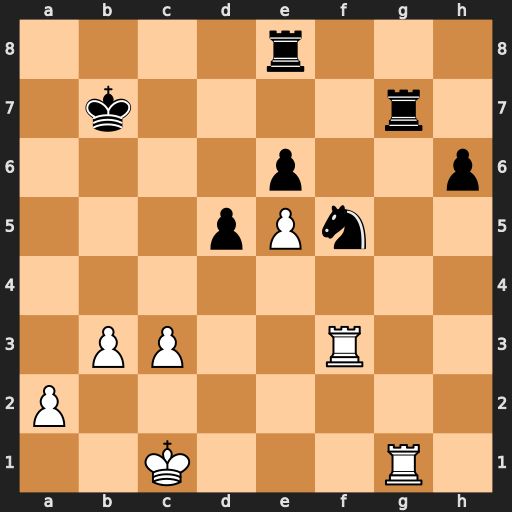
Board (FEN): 4r3/1k4r1/4p2p/3pPn2/8/1PP2R2/P7/2K3R1
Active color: w
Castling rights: -
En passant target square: -
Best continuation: Rxg7+ Nxg7 Rf7+ Kb6 Rxg7